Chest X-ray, AP view. Patient: 18 years old, sex F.
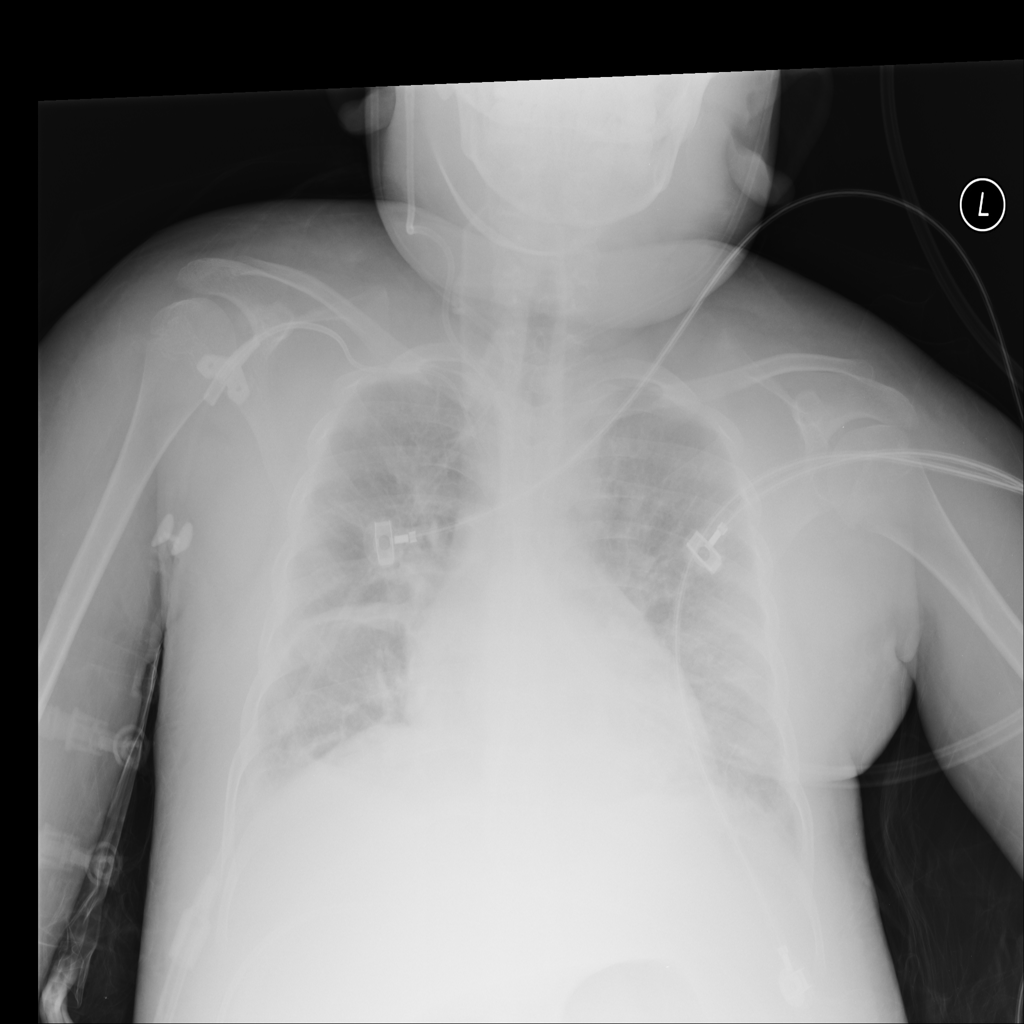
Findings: Atelectasis, Effusion